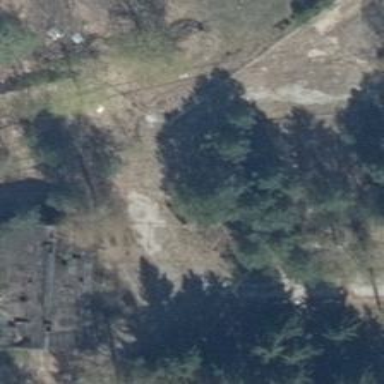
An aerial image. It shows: Abandoned railway.